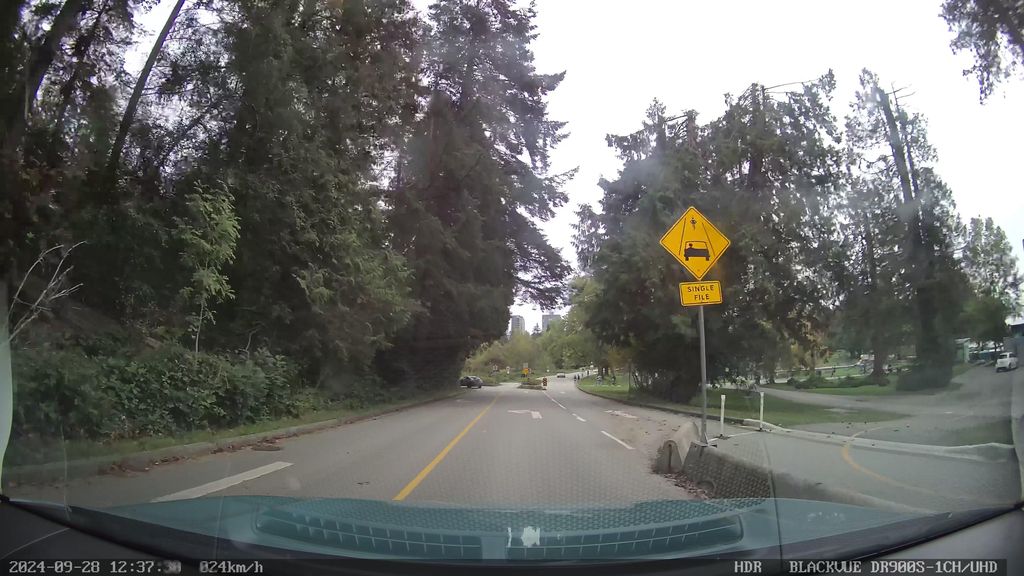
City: vancouver